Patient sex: M
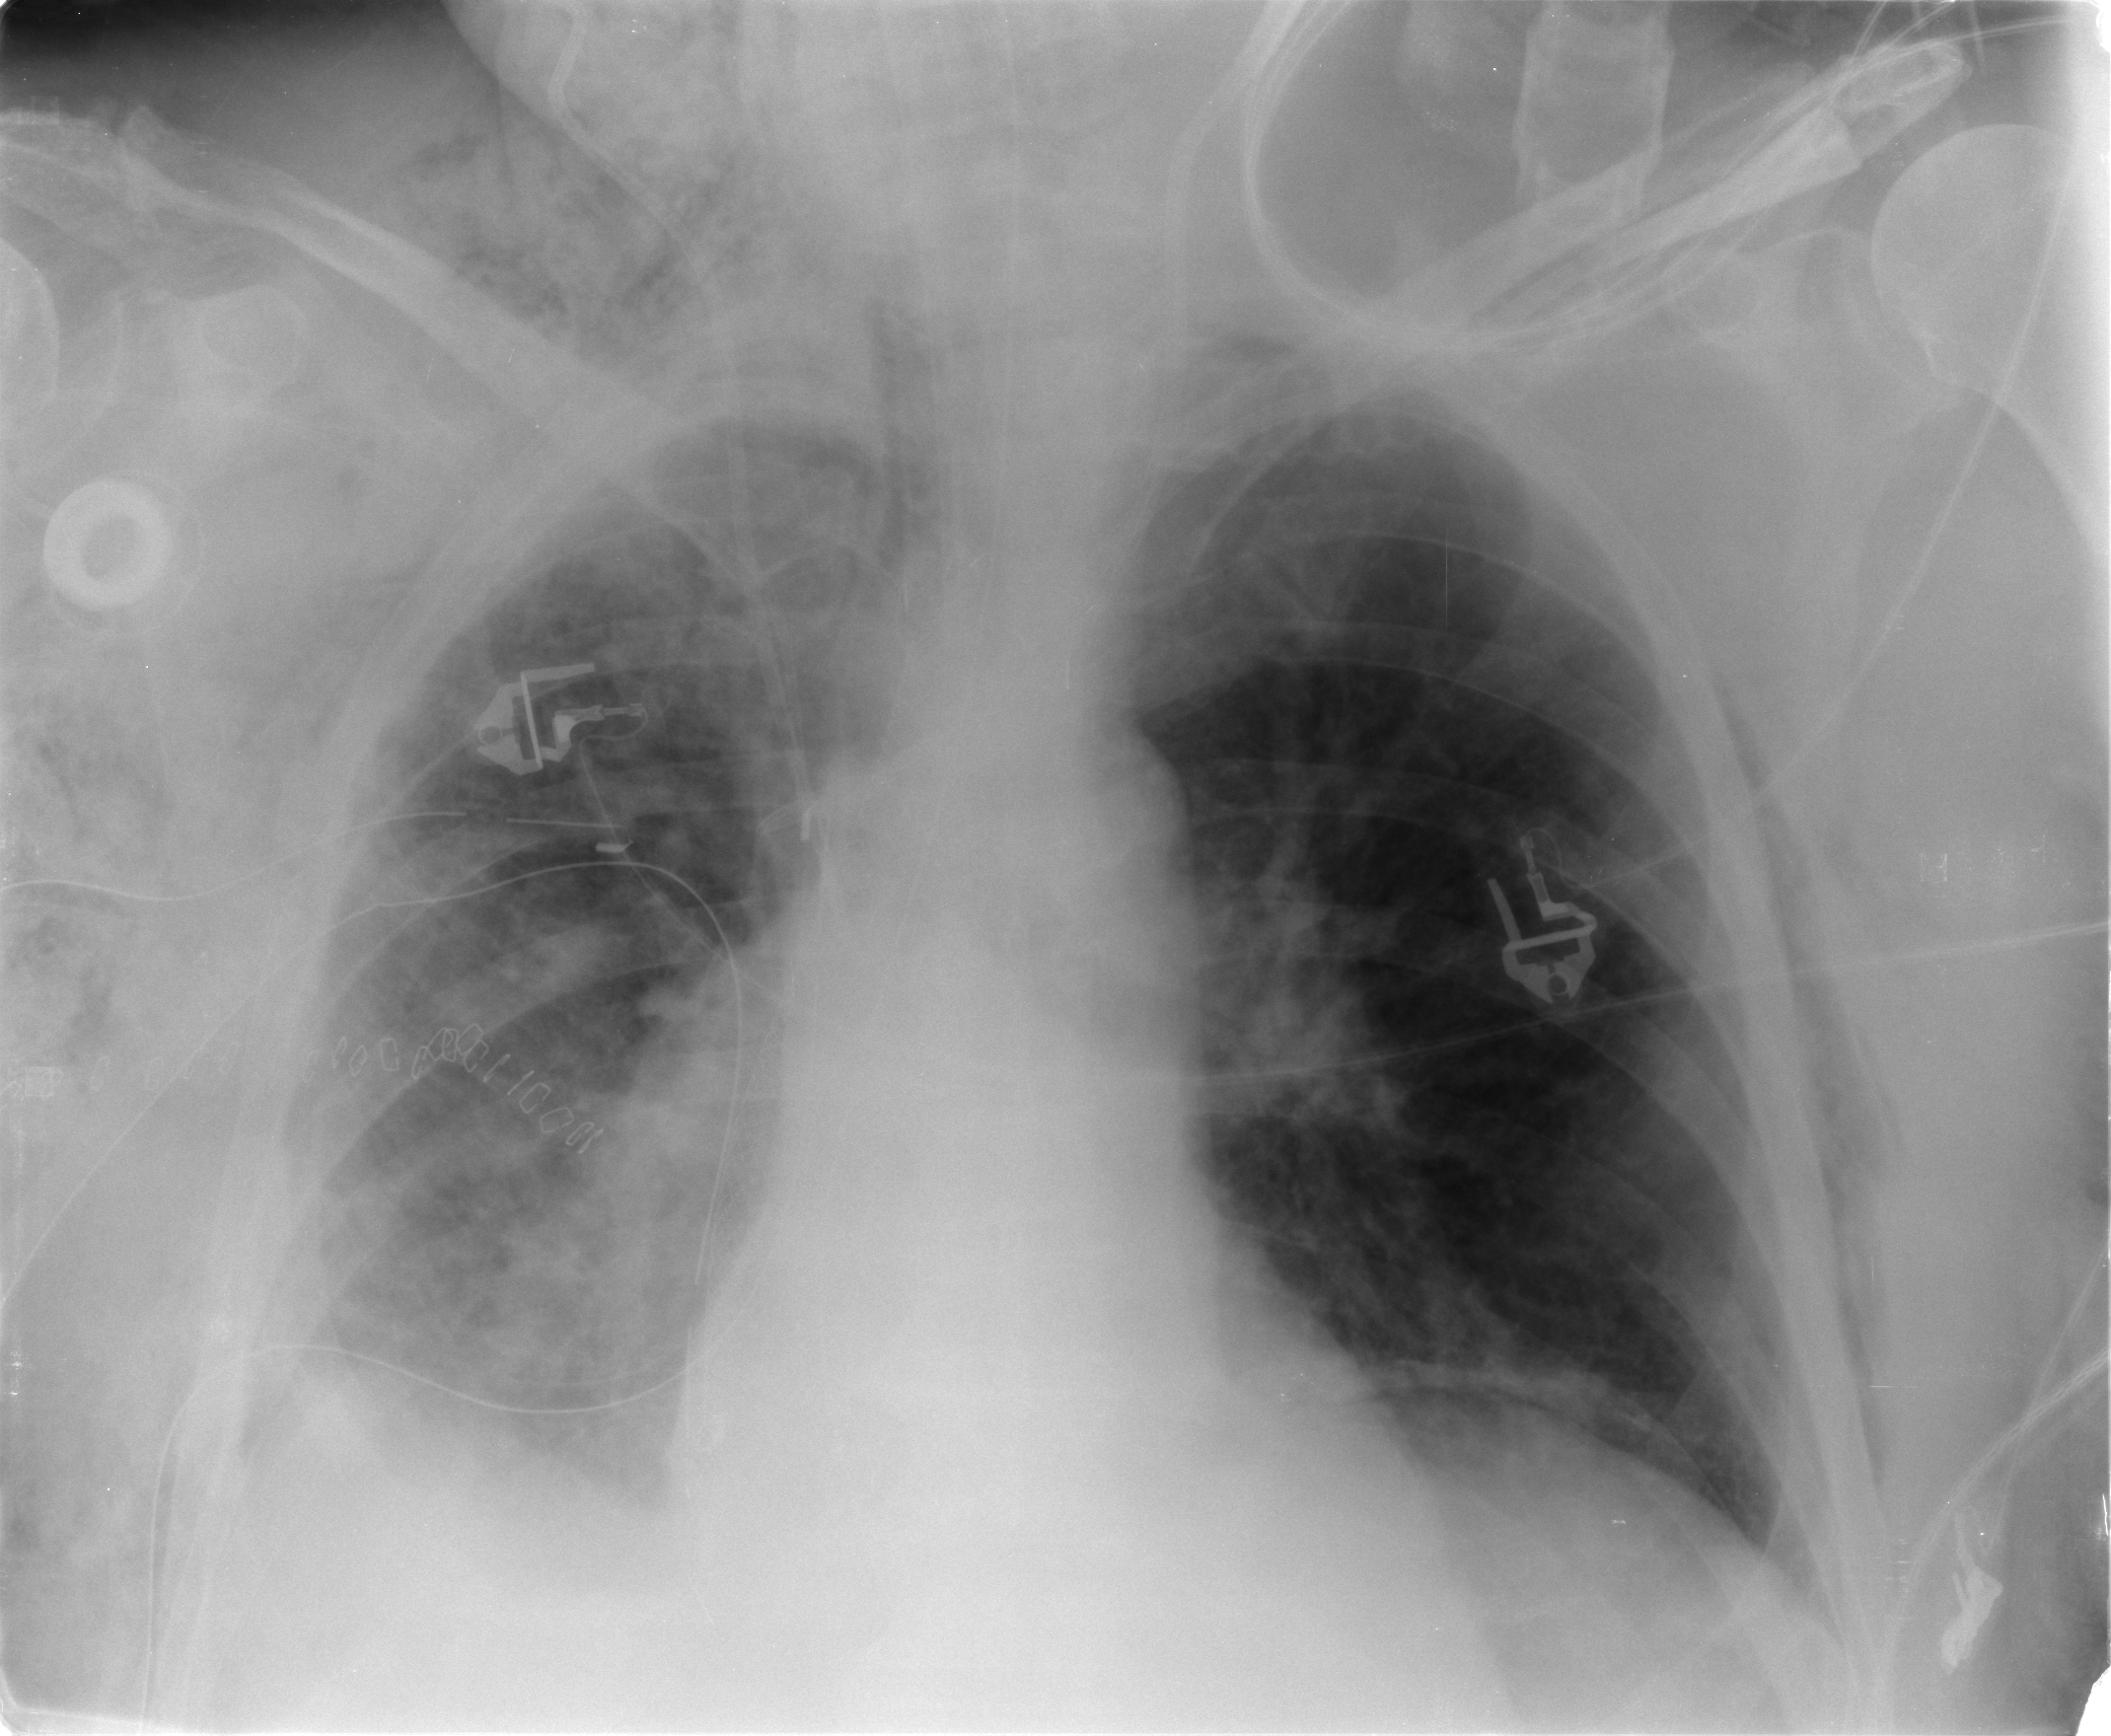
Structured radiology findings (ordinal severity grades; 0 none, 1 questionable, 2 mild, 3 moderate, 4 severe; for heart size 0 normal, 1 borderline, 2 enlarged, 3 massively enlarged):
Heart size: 0
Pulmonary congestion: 2
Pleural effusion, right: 2
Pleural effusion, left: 0
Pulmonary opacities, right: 2
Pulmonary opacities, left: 0
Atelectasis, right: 2
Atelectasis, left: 2